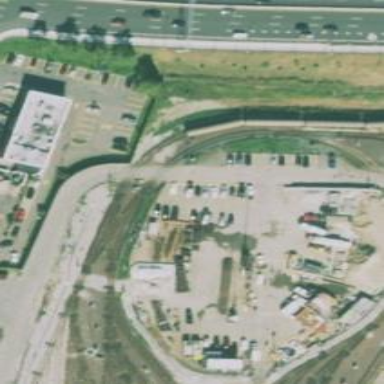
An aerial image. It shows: Electrified rail passing through service yard.